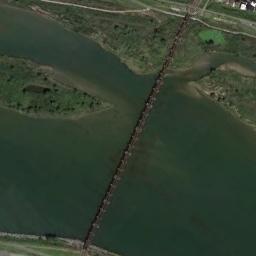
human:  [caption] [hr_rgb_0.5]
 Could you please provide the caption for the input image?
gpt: A bridge with a steel frame connects the land on both sides of the turquoise water  There are several green islands in the river .

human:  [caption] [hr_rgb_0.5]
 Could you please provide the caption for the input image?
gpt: A bridge is over the river with some plants and a road beside .

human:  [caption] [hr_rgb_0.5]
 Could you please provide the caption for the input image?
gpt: There is an island near the bridge .

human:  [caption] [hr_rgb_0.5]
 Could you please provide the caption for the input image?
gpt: A bridge is built on a dark green river and the river has a point bar and a channel bar .

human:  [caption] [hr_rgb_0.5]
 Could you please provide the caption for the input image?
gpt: There is a lot of grass under the bridge .